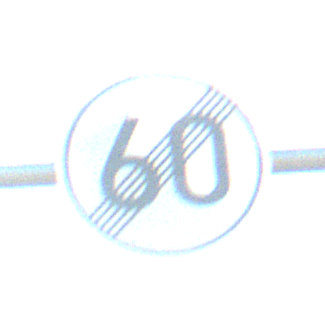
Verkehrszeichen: EndeGeschwindigkeit60
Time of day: SunriseSunset
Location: Outdoor (RoadRail)
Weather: Clear
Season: NotSpecified
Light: Natural